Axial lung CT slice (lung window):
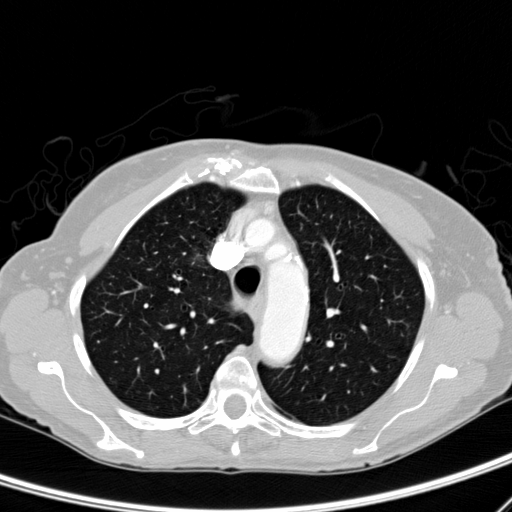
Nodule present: no